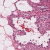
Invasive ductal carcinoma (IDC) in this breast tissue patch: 0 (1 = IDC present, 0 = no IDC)